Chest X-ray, PA view. Patient: 29 years old, sex M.
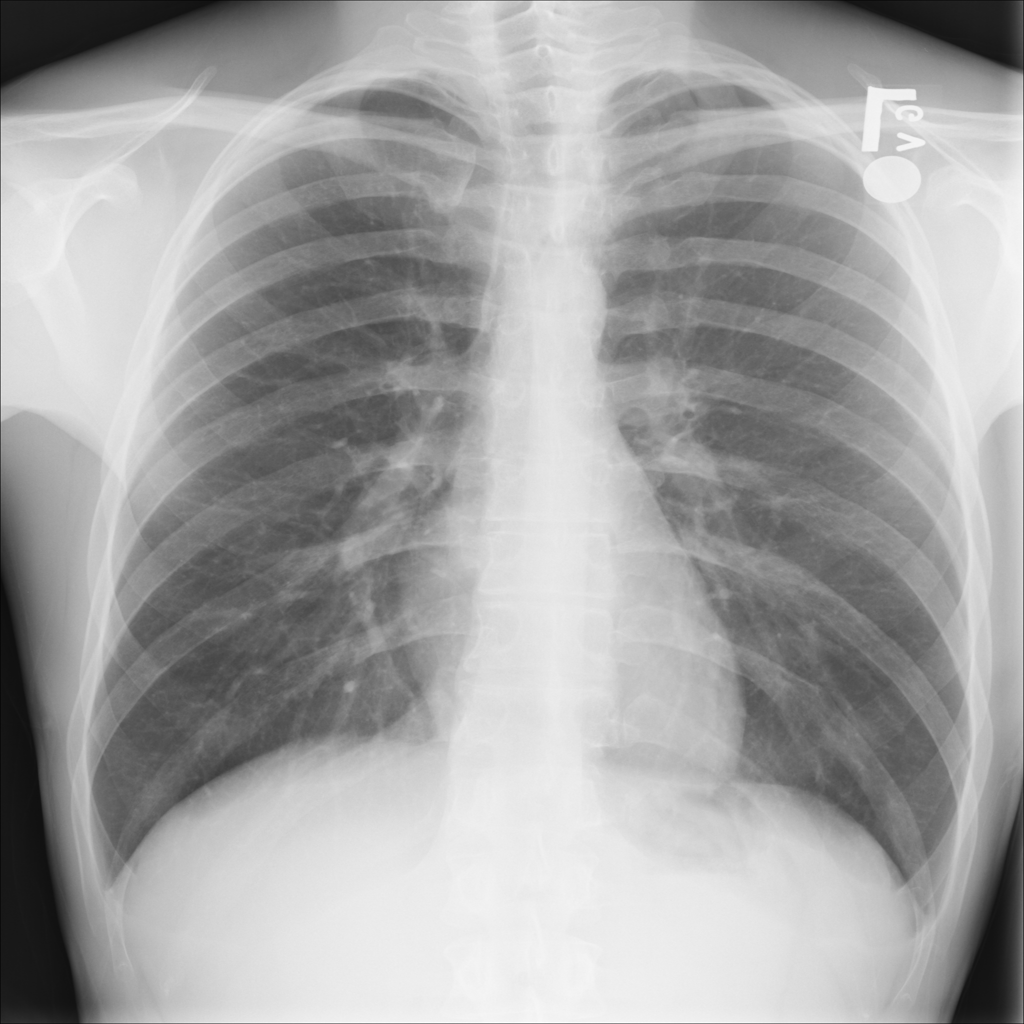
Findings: No Finding